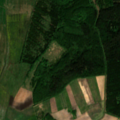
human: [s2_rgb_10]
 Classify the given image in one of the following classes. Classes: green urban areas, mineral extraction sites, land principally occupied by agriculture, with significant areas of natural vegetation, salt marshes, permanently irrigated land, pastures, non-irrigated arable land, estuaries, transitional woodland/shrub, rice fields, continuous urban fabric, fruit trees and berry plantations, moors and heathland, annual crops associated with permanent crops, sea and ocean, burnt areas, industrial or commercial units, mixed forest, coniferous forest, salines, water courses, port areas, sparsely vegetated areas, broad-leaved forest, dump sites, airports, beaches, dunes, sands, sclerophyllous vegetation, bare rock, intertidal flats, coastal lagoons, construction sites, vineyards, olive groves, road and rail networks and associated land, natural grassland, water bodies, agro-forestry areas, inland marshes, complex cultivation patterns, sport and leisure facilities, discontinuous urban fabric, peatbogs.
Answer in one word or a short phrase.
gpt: non-irrigated arable land, pastures, complex cultivation patterns, land principally occupied by agriculture, with significant areas of natural vegetation, coniferous forest, mixed forest, transitional woodland/shrub